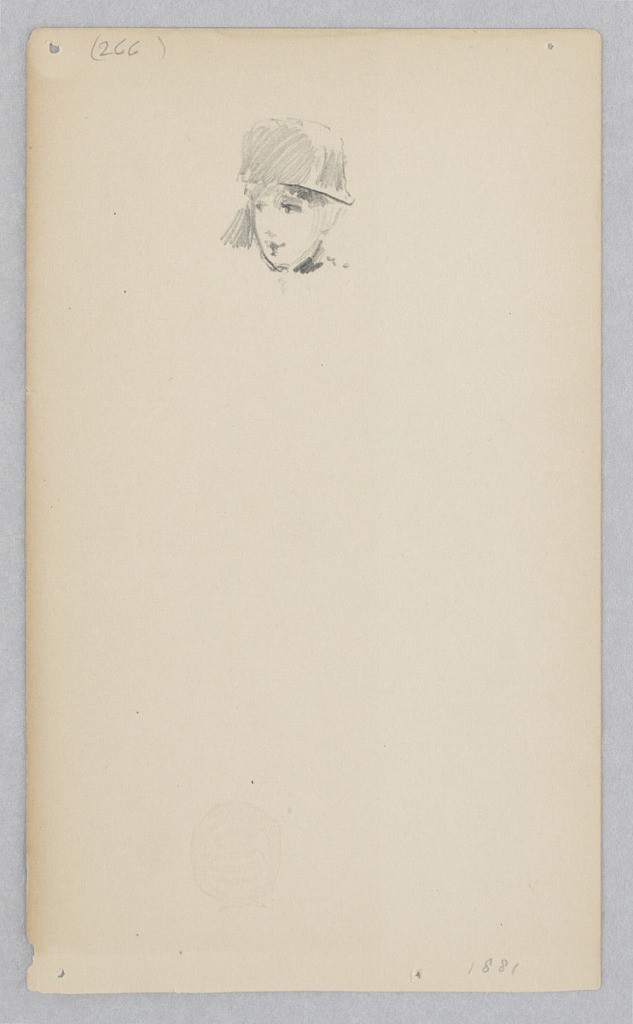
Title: Woman
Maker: Robert Frederick Blum, American, 1857–1903
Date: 1881
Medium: Graphite on wove paper
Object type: Drawing
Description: Partial sketch of a female figure.